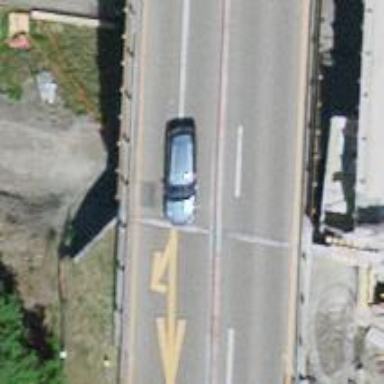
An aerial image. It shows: Asphalt bridge on motorway.